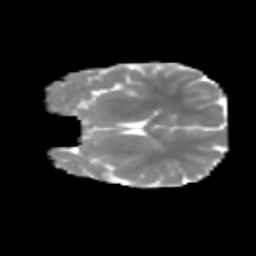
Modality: MD
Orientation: coronal
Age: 7
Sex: female
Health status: healthy